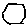
Label: hexagon